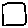
Label: square